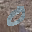
Label: 0